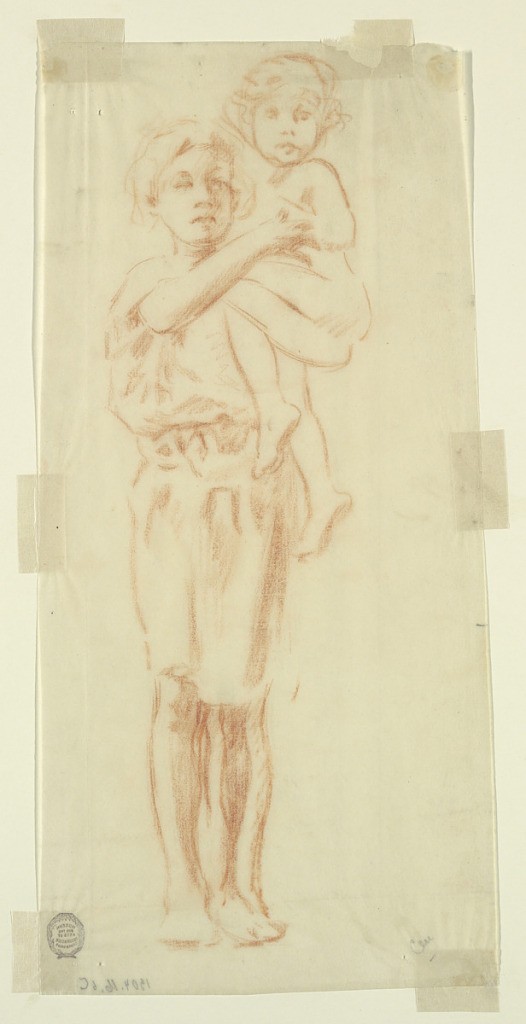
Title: Study for a woman holding a child, “Vintage Festival,” Mendelssohn Glee Club, New York, NY
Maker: Robert Frederick Blum, American, 1857–1903
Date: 1895–1898
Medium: Red and brown pastel crayon on tracing paper
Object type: Drawing
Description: A female figure holding a child. The post of the legs was altered from 1904-16-6-a/b again in apricot/brown crayon. The sizes of the younger child grow from A to C, and she is lifted higher.